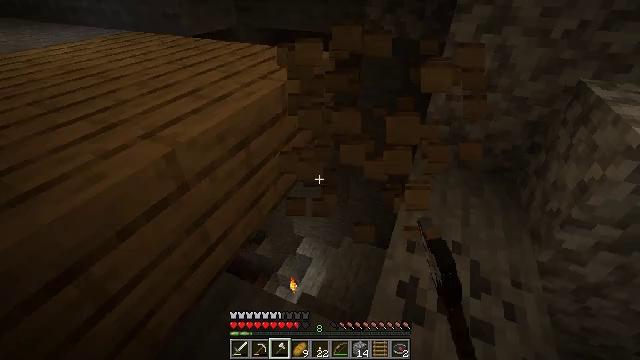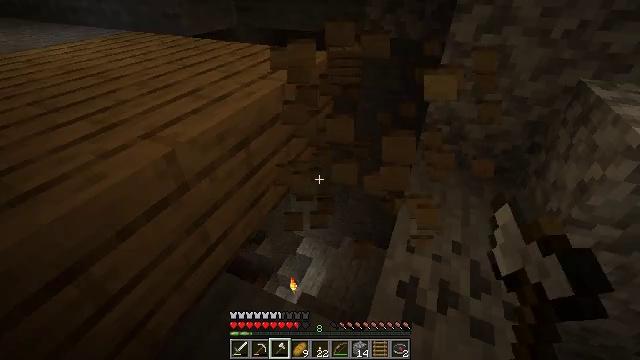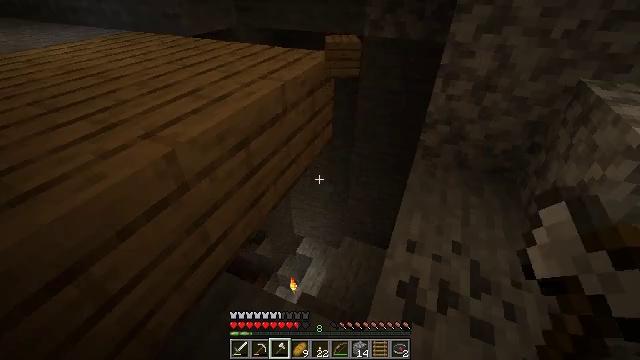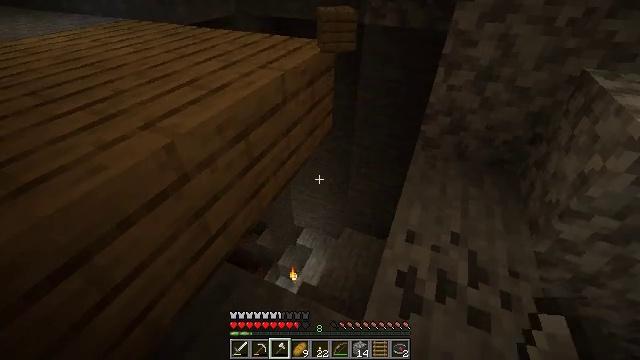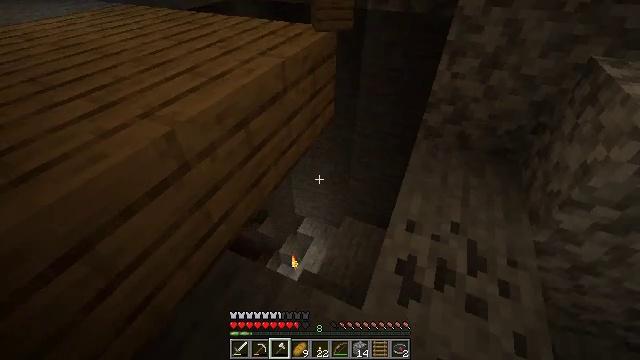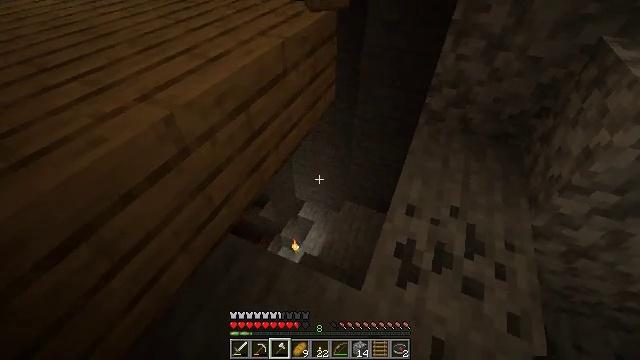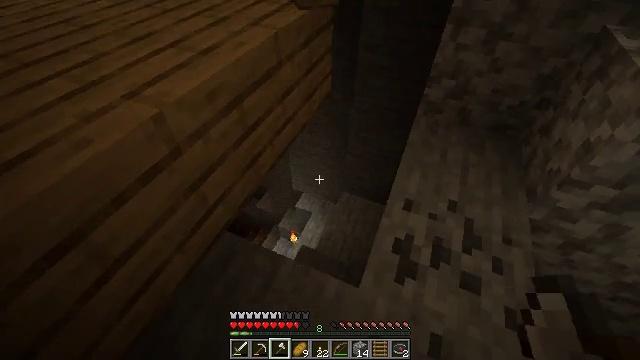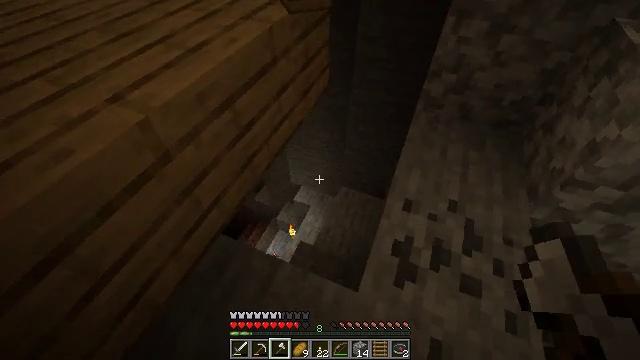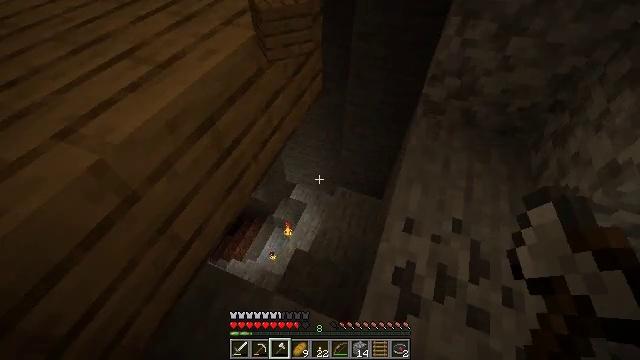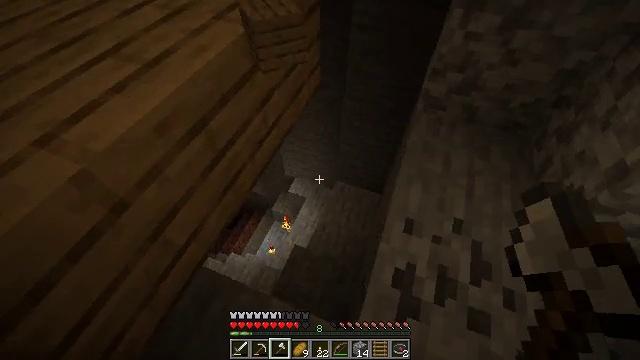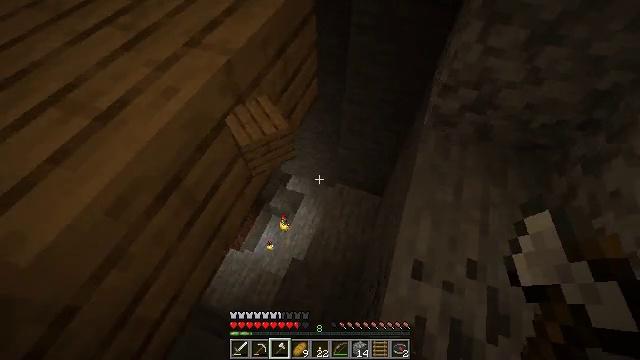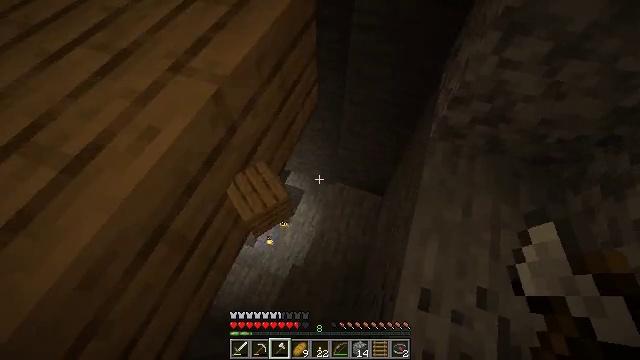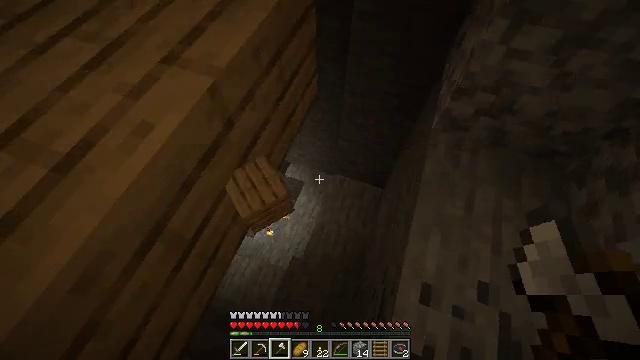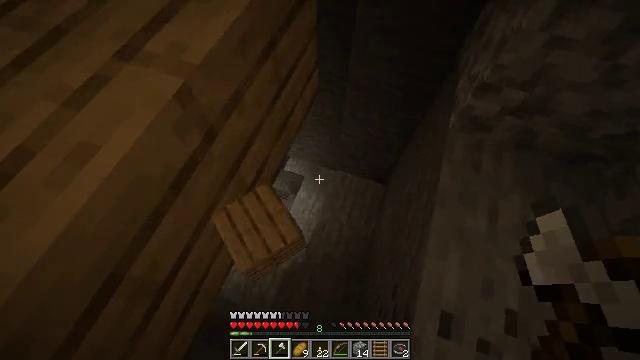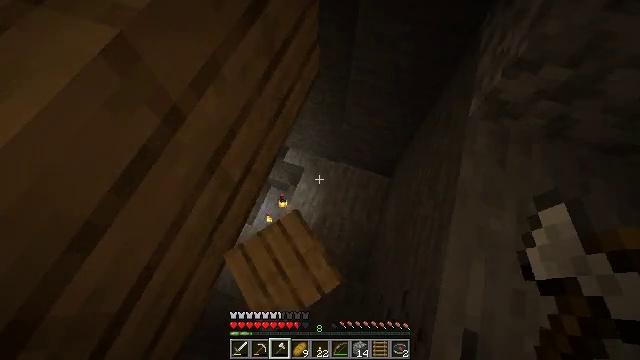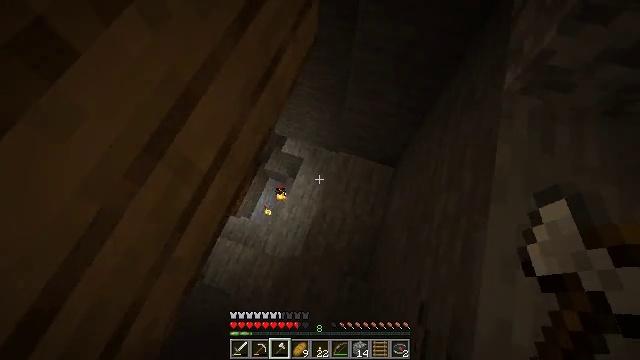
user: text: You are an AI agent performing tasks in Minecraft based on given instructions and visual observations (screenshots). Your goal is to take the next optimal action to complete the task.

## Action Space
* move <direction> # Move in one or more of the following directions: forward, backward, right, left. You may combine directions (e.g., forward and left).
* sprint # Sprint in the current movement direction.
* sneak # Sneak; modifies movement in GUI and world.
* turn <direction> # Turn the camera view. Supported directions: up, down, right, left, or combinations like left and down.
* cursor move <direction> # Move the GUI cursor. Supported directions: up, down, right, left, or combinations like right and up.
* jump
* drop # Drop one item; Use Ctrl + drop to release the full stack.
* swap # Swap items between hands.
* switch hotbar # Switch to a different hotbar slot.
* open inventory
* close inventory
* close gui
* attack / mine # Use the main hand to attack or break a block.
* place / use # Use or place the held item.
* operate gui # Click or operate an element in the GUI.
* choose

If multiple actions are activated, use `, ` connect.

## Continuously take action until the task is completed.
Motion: motion action
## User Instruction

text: Left click to collect the wall torch.
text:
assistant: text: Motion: attack / mine
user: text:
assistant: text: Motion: attack / mine
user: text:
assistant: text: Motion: turn down
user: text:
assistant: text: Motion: turn down
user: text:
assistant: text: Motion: turn down
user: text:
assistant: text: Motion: move forward, turn down
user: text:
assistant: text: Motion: move forward, turn down
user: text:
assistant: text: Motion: move forward, turn right and down
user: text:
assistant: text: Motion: move forward, turn down
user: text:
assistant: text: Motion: move forward, turn down
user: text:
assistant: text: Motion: move forward, turn down
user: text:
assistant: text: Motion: move forward, turn down
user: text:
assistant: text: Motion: move forward, turn down
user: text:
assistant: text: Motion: turn down
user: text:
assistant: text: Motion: turn down
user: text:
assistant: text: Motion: no_op
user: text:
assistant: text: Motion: turn down
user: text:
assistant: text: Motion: no_op
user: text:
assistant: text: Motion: no_op
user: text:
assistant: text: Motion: turn left and down
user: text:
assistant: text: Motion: turn left
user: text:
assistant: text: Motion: turn left and up
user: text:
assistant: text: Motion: no_op
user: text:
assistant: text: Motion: turn left and up
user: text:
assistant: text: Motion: turn left and up
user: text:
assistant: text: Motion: turn left and up
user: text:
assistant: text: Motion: turn left and up
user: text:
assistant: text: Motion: no_op
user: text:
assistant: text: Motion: no_op
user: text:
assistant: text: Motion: no_op